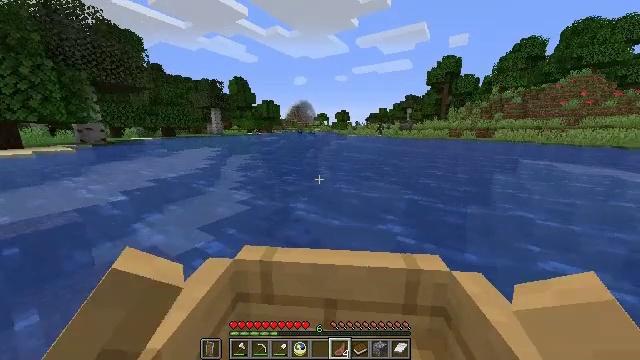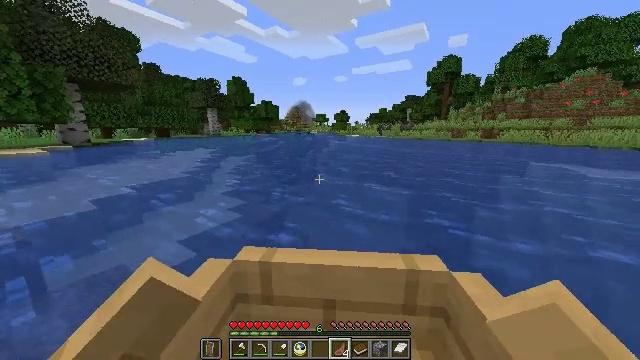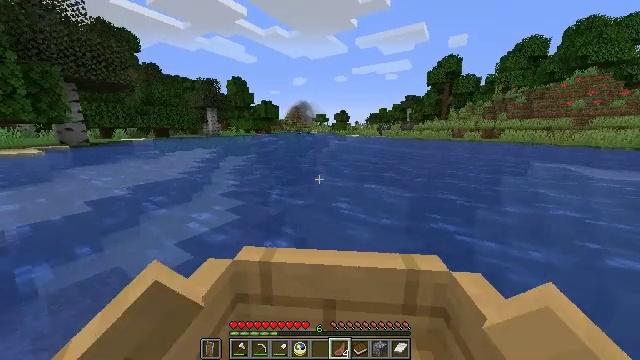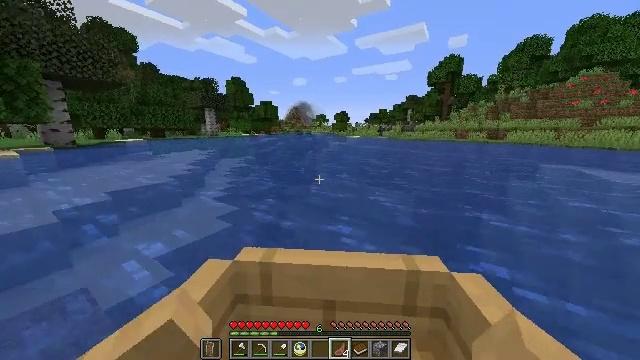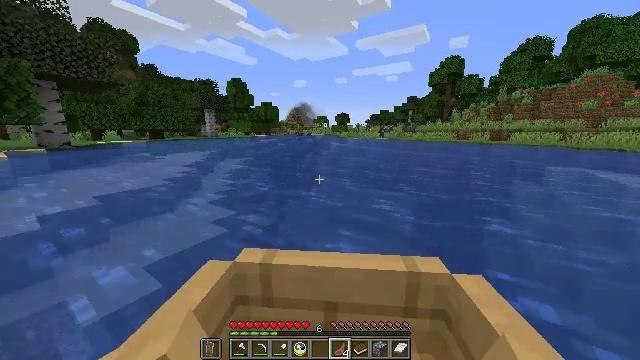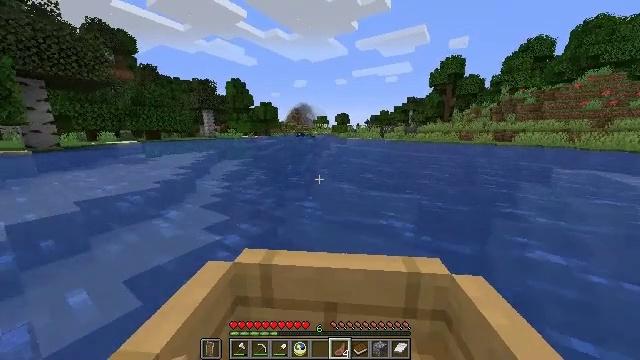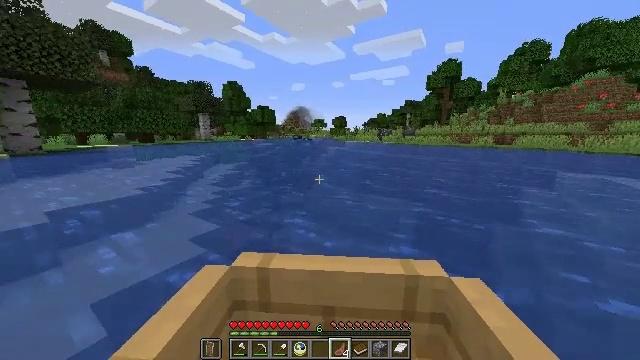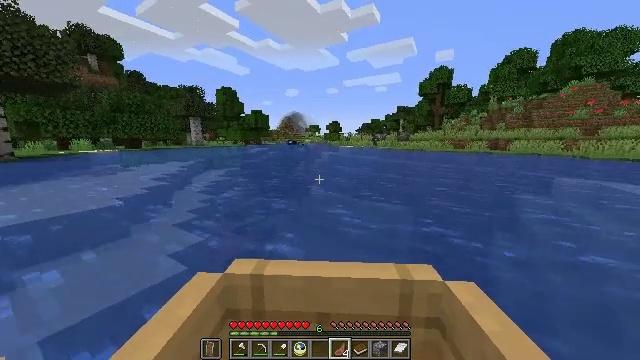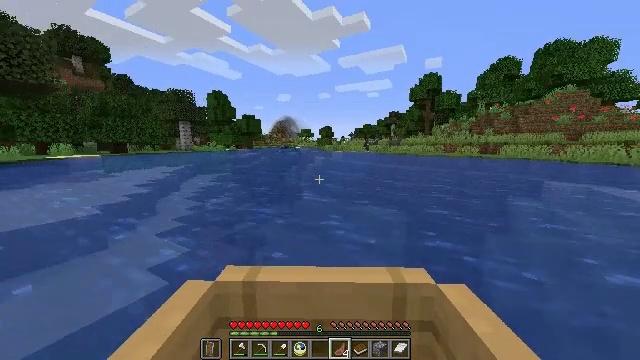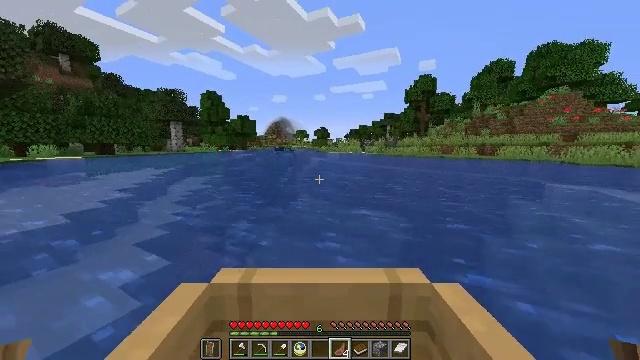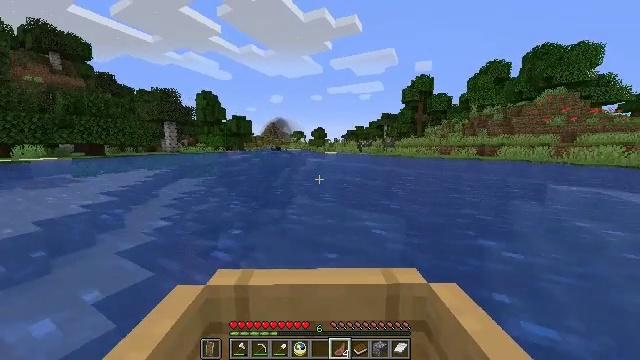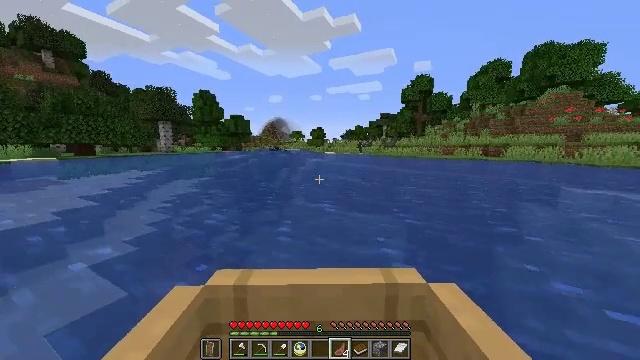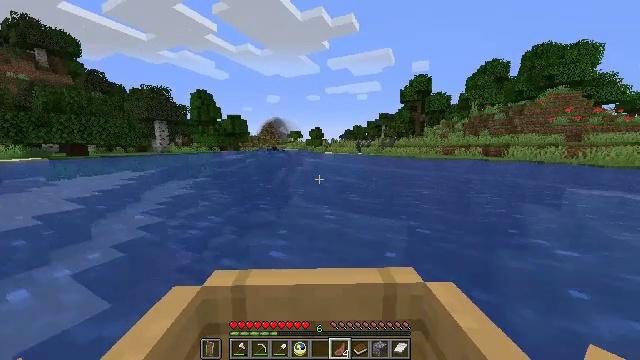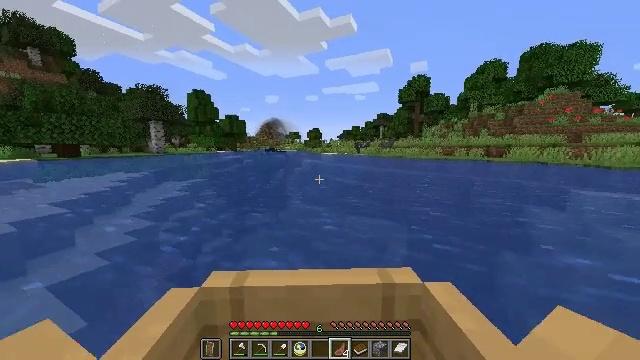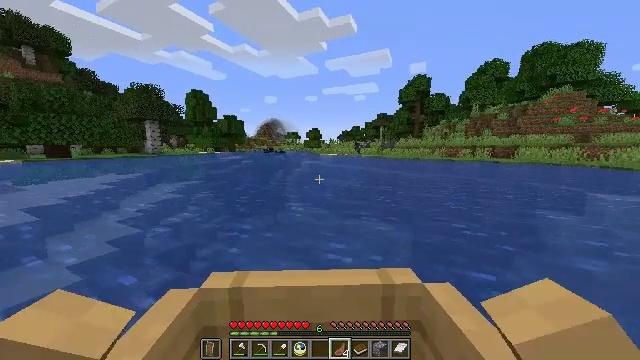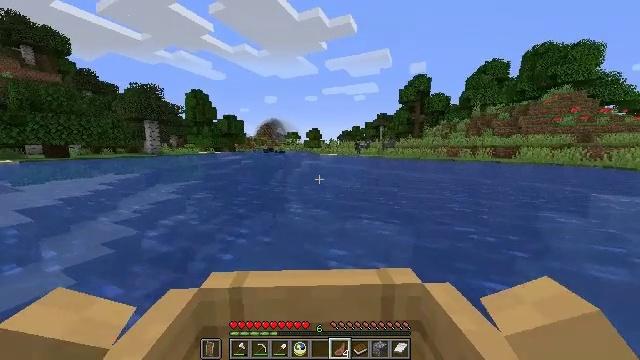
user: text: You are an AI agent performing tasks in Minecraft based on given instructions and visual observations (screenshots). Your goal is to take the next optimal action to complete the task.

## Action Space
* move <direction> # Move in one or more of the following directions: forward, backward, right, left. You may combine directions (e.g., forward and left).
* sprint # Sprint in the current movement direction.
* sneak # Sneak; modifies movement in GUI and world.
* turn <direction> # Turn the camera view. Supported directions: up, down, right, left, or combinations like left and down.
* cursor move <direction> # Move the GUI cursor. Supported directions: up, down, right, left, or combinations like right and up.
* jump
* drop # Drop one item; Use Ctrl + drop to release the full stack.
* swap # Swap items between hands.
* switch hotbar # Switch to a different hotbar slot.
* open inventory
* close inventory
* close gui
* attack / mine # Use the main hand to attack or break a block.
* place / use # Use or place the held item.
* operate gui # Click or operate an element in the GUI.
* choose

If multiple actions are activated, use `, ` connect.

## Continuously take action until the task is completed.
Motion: motion action
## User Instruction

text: Remove an iron axe from the inventory.
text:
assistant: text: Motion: move forward, sprint
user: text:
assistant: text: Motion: move forward, sprint
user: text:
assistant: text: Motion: move forward, sprint
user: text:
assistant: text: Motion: move forward, sprint
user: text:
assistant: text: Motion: move forward, sprint
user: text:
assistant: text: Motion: move forward, sprint
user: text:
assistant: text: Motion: move forward, sprint, turn right and up
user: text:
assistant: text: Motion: move forward, sprint, turn right and up
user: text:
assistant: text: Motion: move forward, sprint, turn right
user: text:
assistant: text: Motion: move forward, sprint
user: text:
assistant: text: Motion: move forward, sprint
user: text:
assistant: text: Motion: move forward, sprint
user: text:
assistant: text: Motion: move forward, sprint
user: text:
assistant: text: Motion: move forward, sprint
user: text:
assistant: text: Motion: move forward, sprint
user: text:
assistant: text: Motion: move forward, sprint
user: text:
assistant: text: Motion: move forward, sprint
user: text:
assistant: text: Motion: move forward, sprint
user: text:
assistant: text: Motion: move forward, sprint
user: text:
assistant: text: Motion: move forward, sprint
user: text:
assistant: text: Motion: move forward, sprint
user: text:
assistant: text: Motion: move forward, sprint
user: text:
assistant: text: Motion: move forward, sprint
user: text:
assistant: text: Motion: move forward, sprint
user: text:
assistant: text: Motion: move forward, sprint
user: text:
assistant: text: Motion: move forward, sprint
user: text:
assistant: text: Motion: move forward, sprint
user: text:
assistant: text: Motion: move forward, sprint
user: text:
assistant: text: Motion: move forward, sprint
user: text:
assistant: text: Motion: move forward, sprint